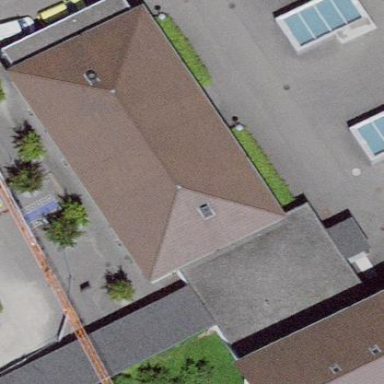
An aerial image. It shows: School building.